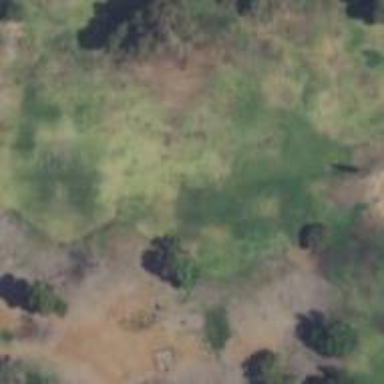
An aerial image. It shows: Golf hole.